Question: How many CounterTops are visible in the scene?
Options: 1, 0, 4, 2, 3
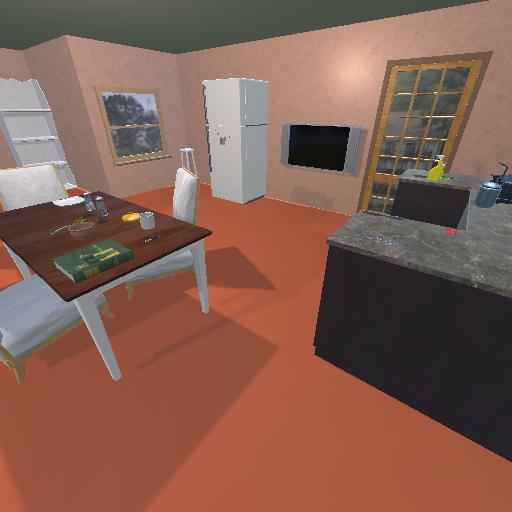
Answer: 1